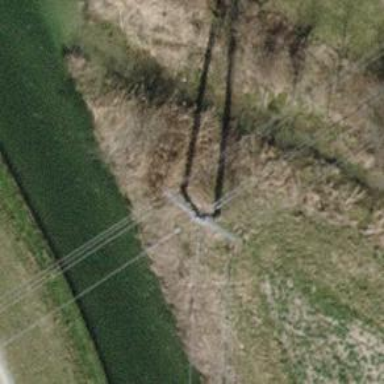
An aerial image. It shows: Power line with three cables.